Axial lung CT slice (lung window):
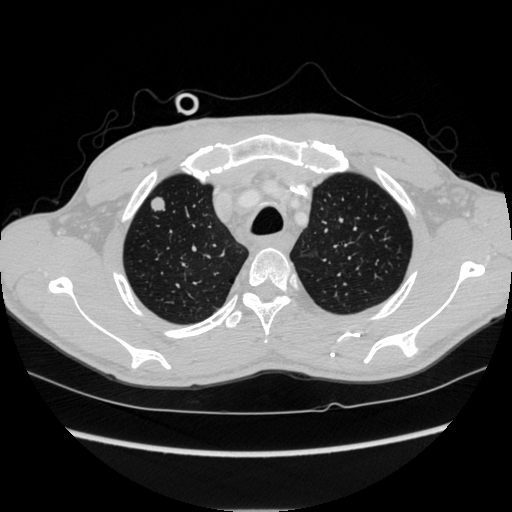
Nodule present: yes
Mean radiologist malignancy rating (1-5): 3.75